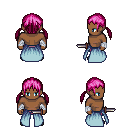
a pixel art fantasy rpg character, male body template, human, dark skin, overskirt, magenta pants, pink twin-tailed hairstyle, white cloth bandages, black shoes, dagger, four views (front, back, left, right), 2x2 character sprite sheet, small pixel art, hard edges, no anti-aliasing